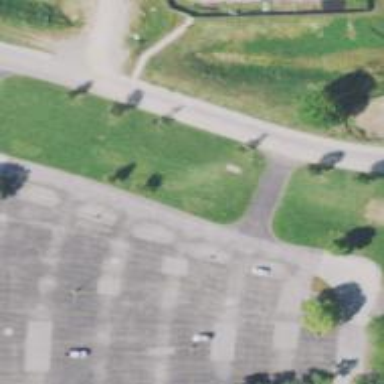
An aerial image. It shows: Disc golf tee.